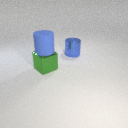
large green metal cube below large blue rubber cylinder